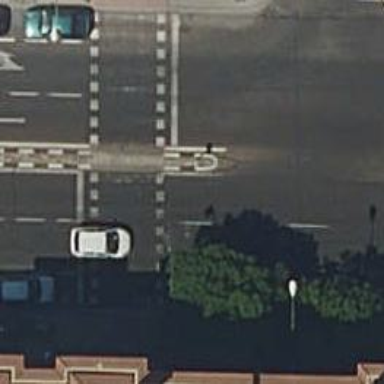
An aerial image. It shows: Kerb barrier.